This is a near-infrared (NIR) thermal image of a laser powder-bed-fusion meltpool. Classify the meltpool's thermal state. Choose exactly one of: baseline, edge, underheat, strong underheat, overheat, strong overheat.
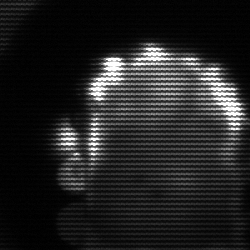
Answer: baseline